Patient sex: M
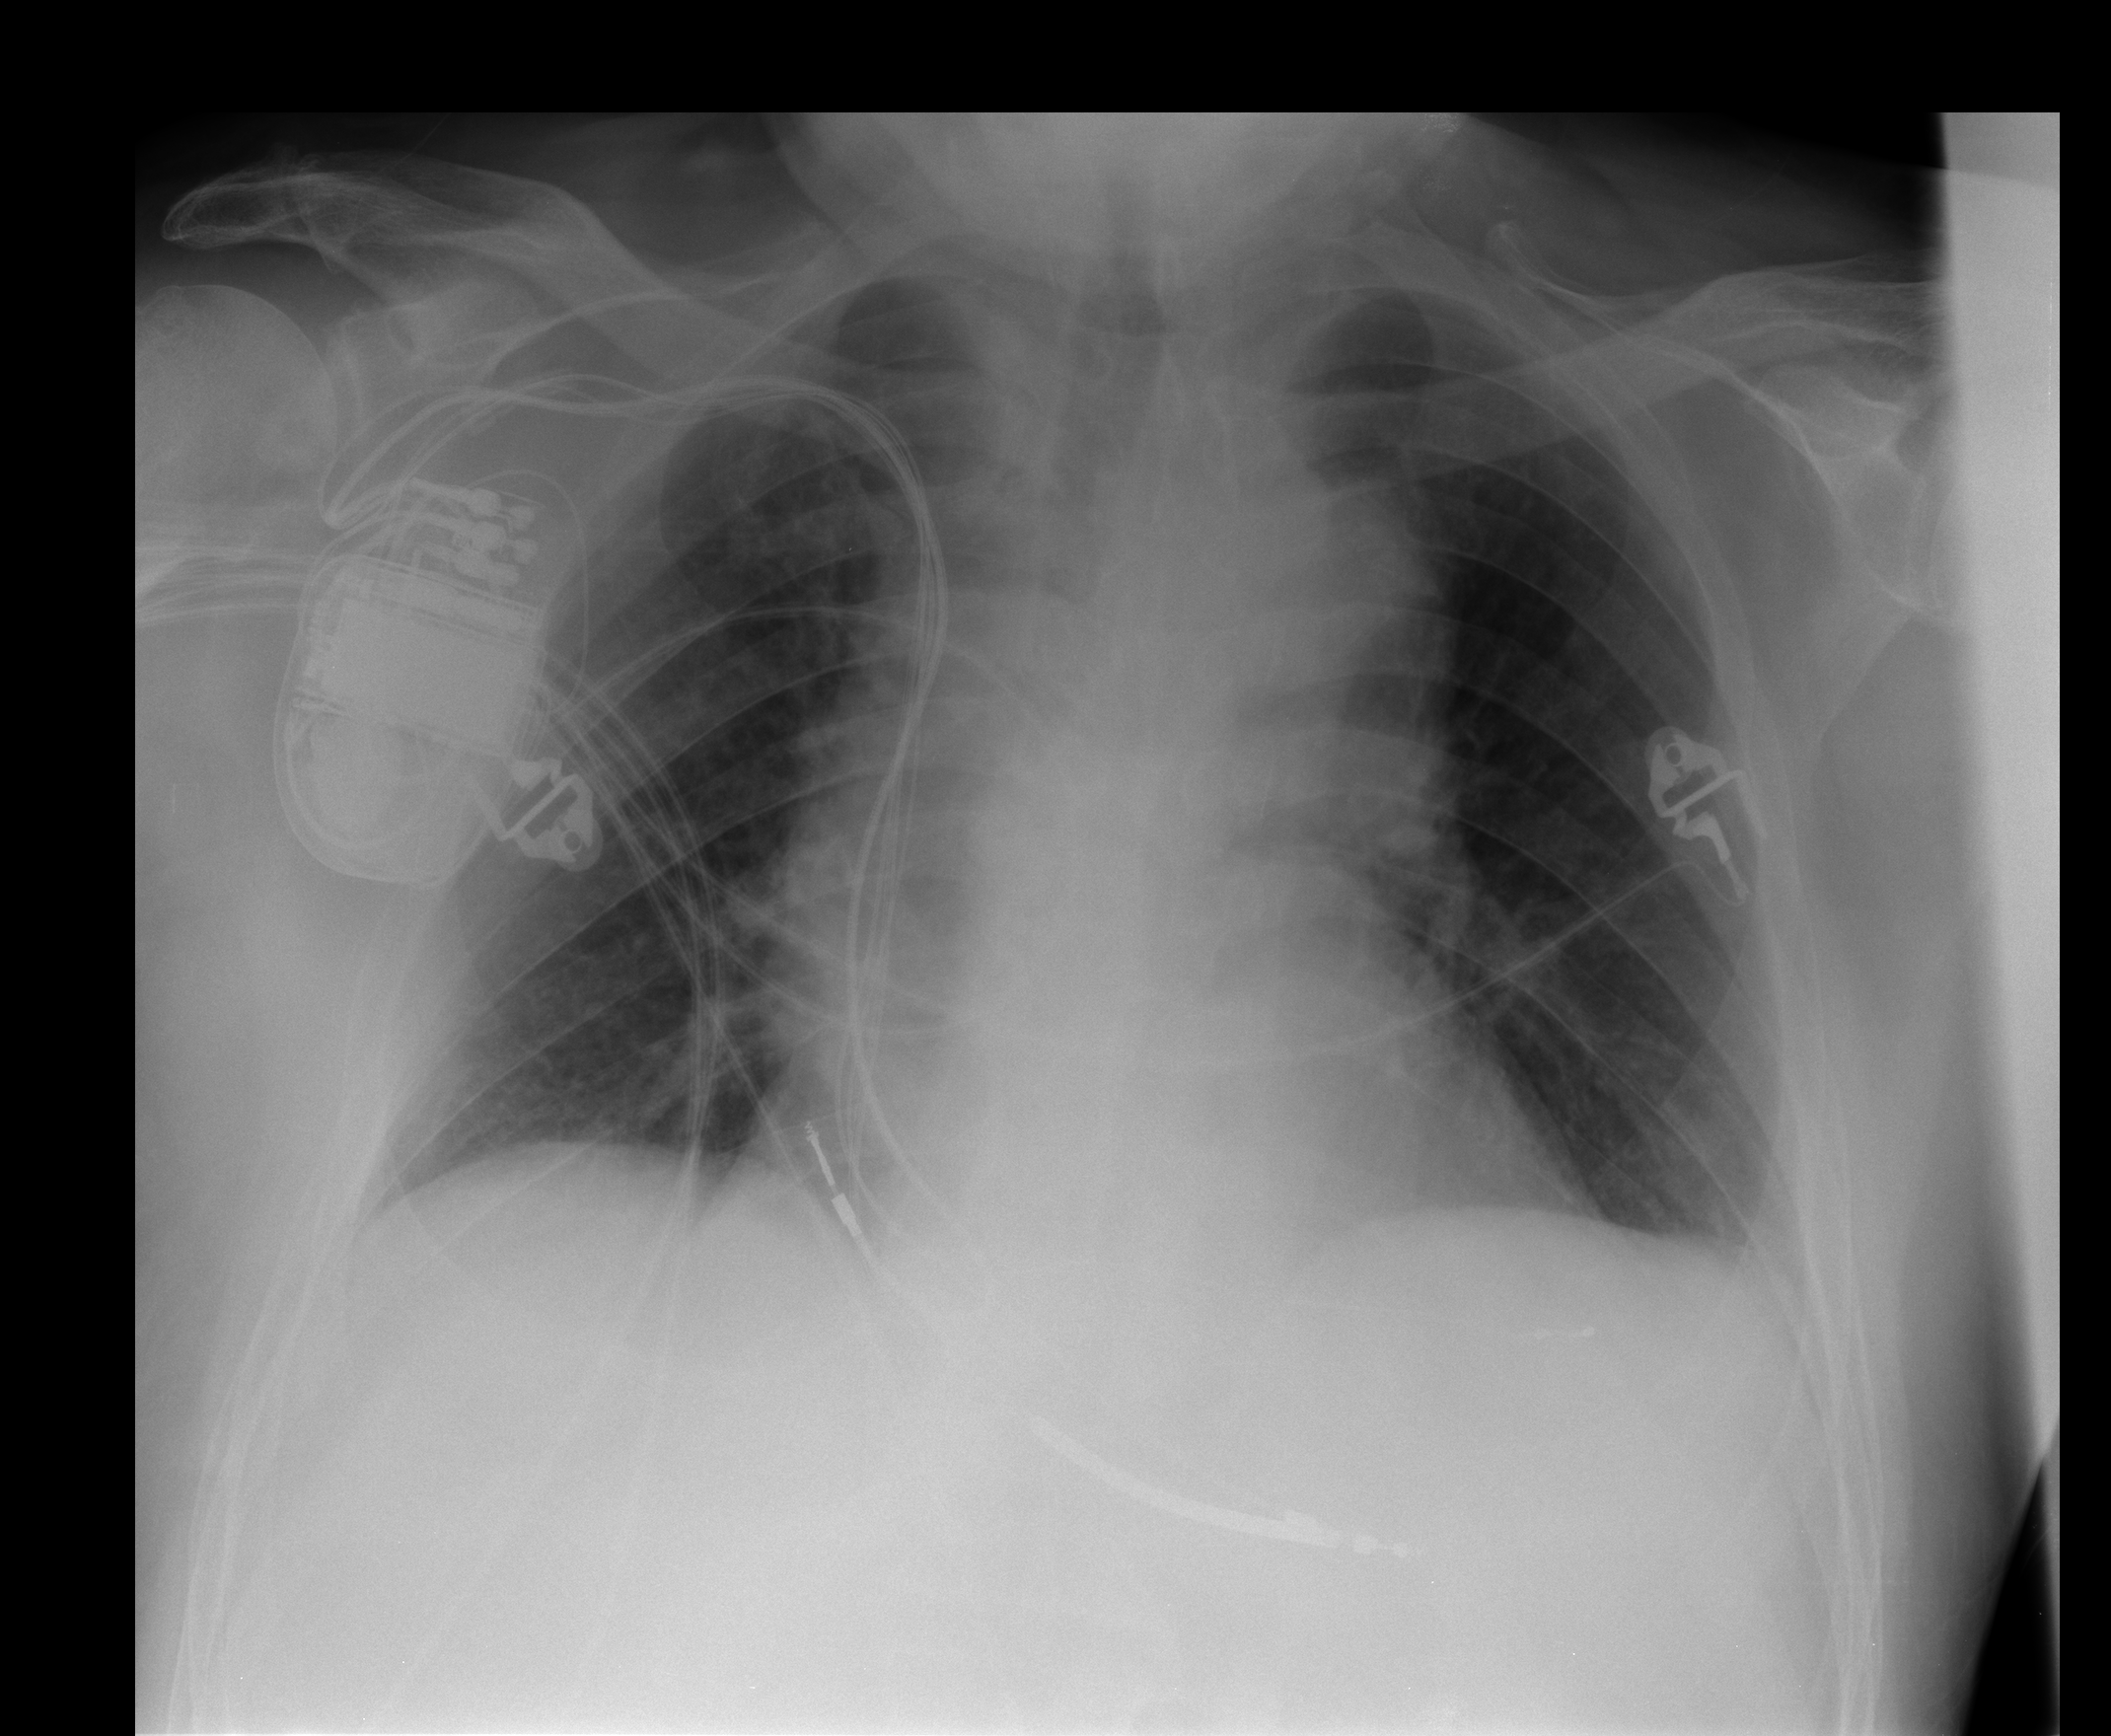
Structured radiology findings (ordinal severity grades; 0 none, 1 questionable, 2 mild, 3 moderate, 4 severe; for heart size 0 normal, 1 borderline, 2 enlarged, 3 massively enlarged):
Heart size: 1
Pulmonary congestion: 2
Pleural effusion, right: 0
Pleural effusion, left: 1
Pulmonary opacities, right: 0
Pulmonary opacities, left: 0
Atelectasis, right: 1
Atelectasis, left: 2